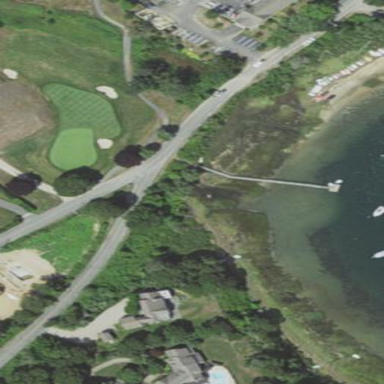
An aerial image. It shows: Area of rough grass used for golf.